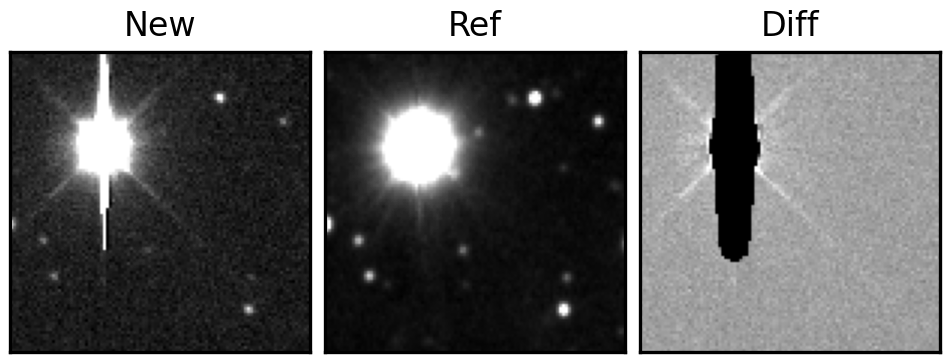
Label: bogus